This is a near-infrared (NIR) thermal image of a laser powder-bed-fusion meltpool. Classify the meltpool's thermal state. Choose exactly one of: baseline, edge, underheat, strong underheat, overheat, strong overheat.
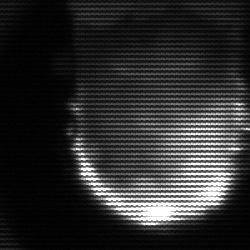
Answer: baseline